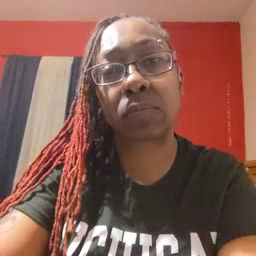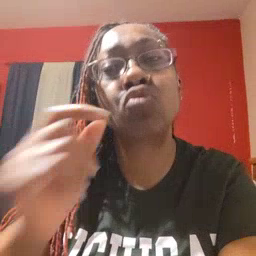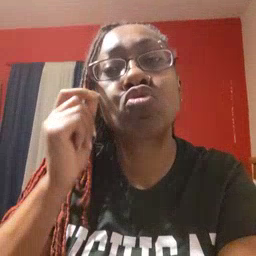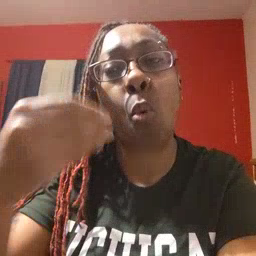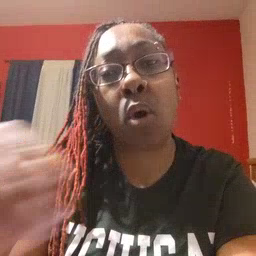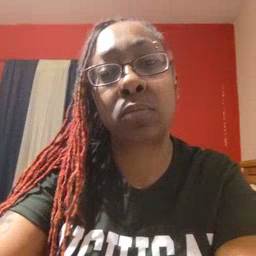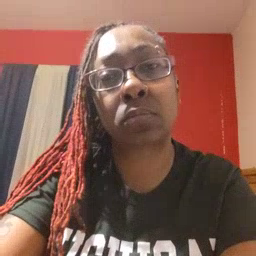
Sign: store